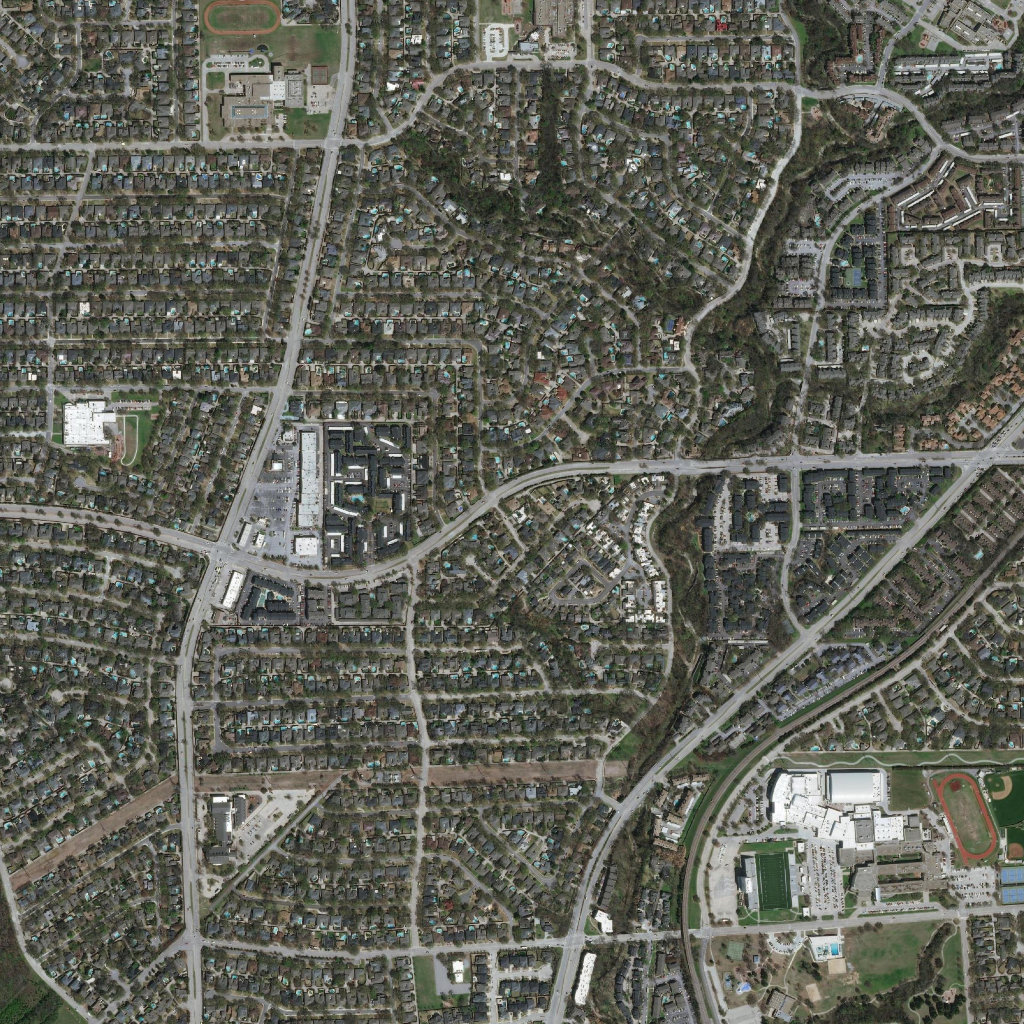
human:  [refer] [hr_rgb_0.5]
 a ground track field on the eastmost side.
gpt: <box>[[91, 75, 97, 84, 0]]</box>